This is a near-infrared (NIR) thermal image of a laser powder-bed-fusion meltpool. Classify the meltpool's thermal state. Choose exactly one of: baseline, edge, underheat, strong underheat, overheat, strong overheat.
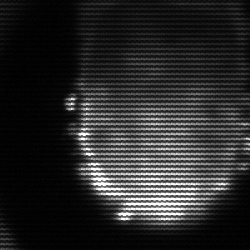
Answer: baseline